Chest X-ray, PA view. Patient: 74 years old, sex M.
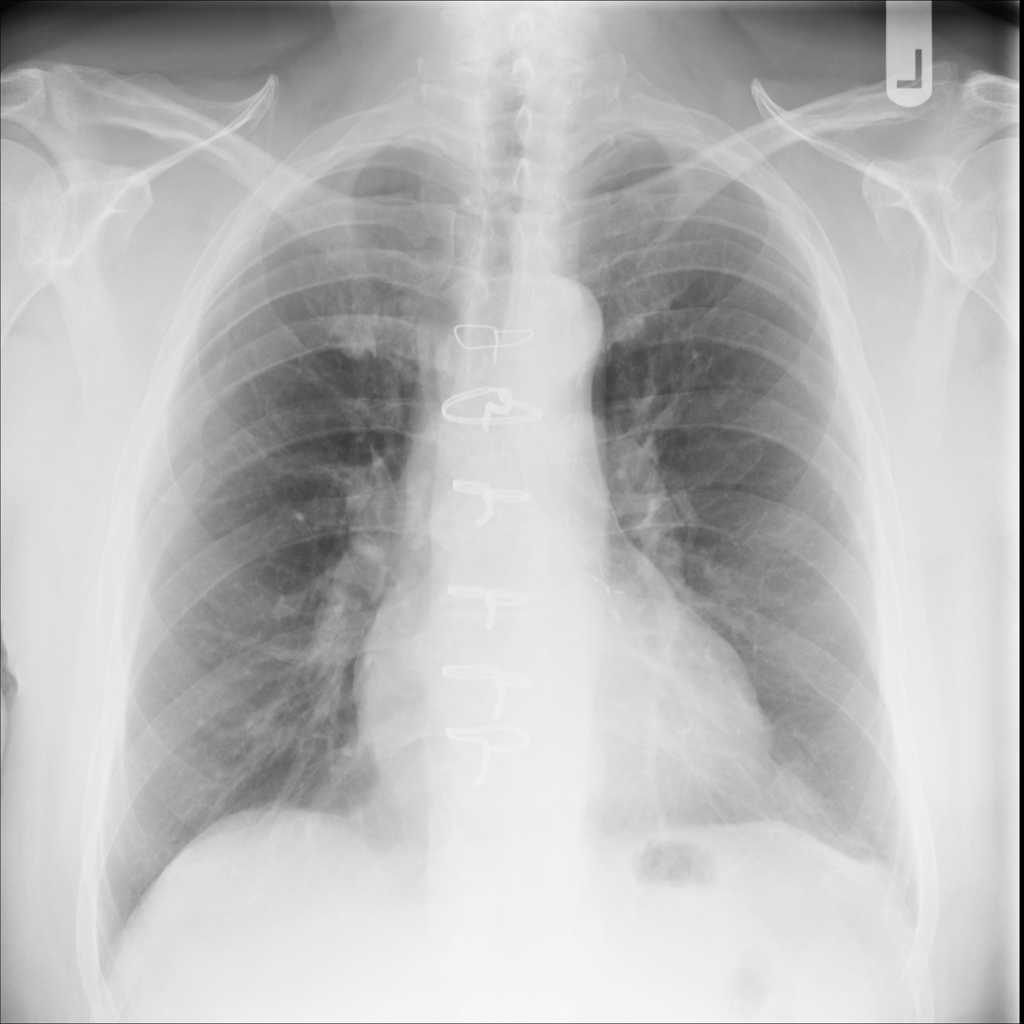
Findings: Atelectasis